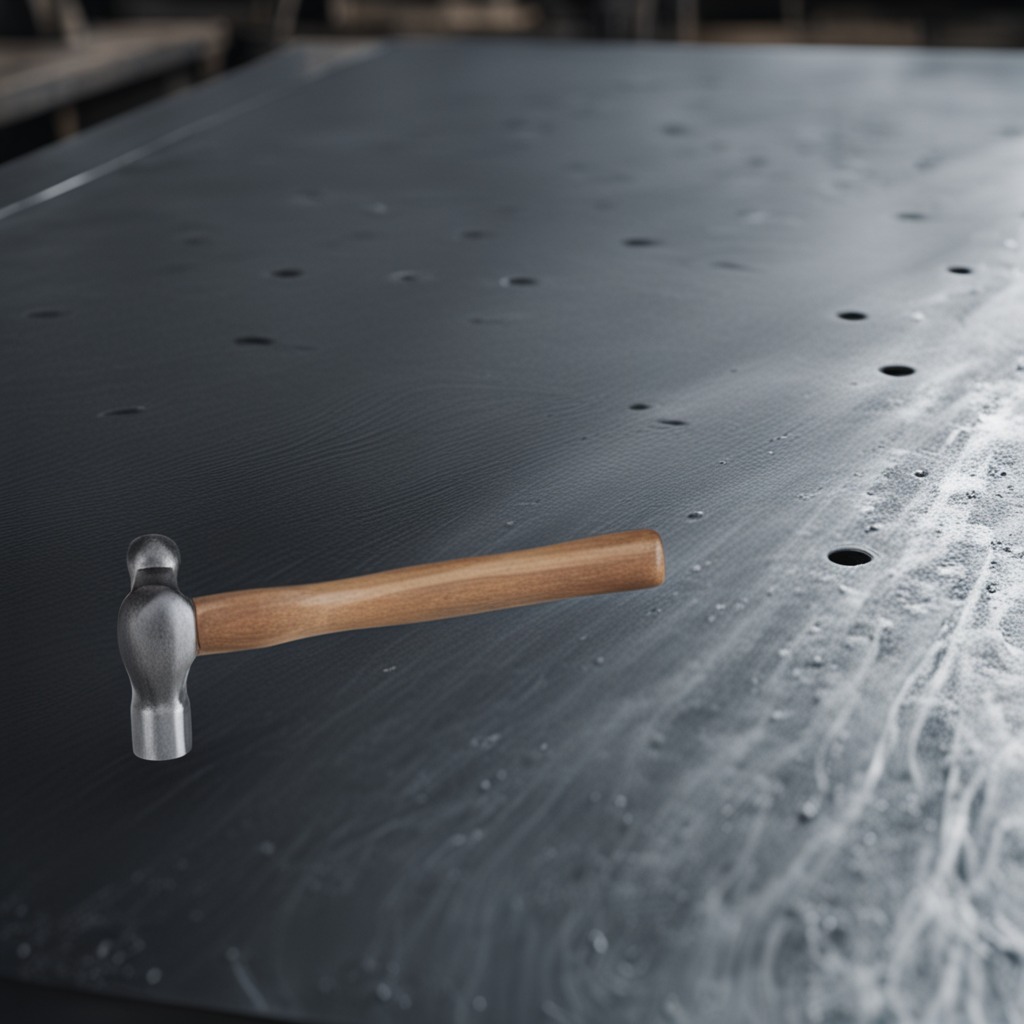
A hammer lies on a cold steel table in a mining workshop.